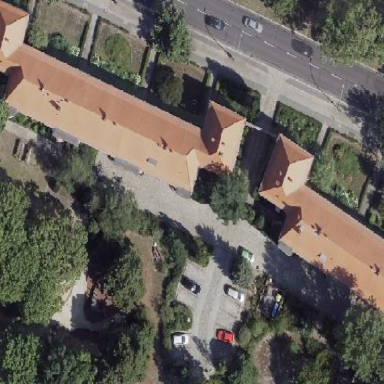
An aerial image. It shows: Hipped roof on apartment building.